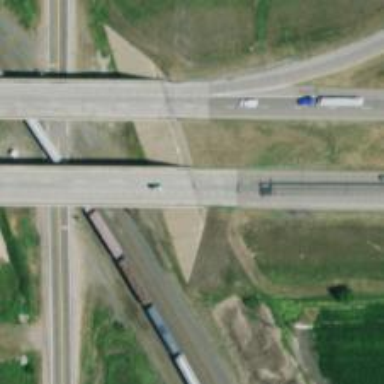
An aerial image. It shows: Motorway bridge.